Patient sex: M
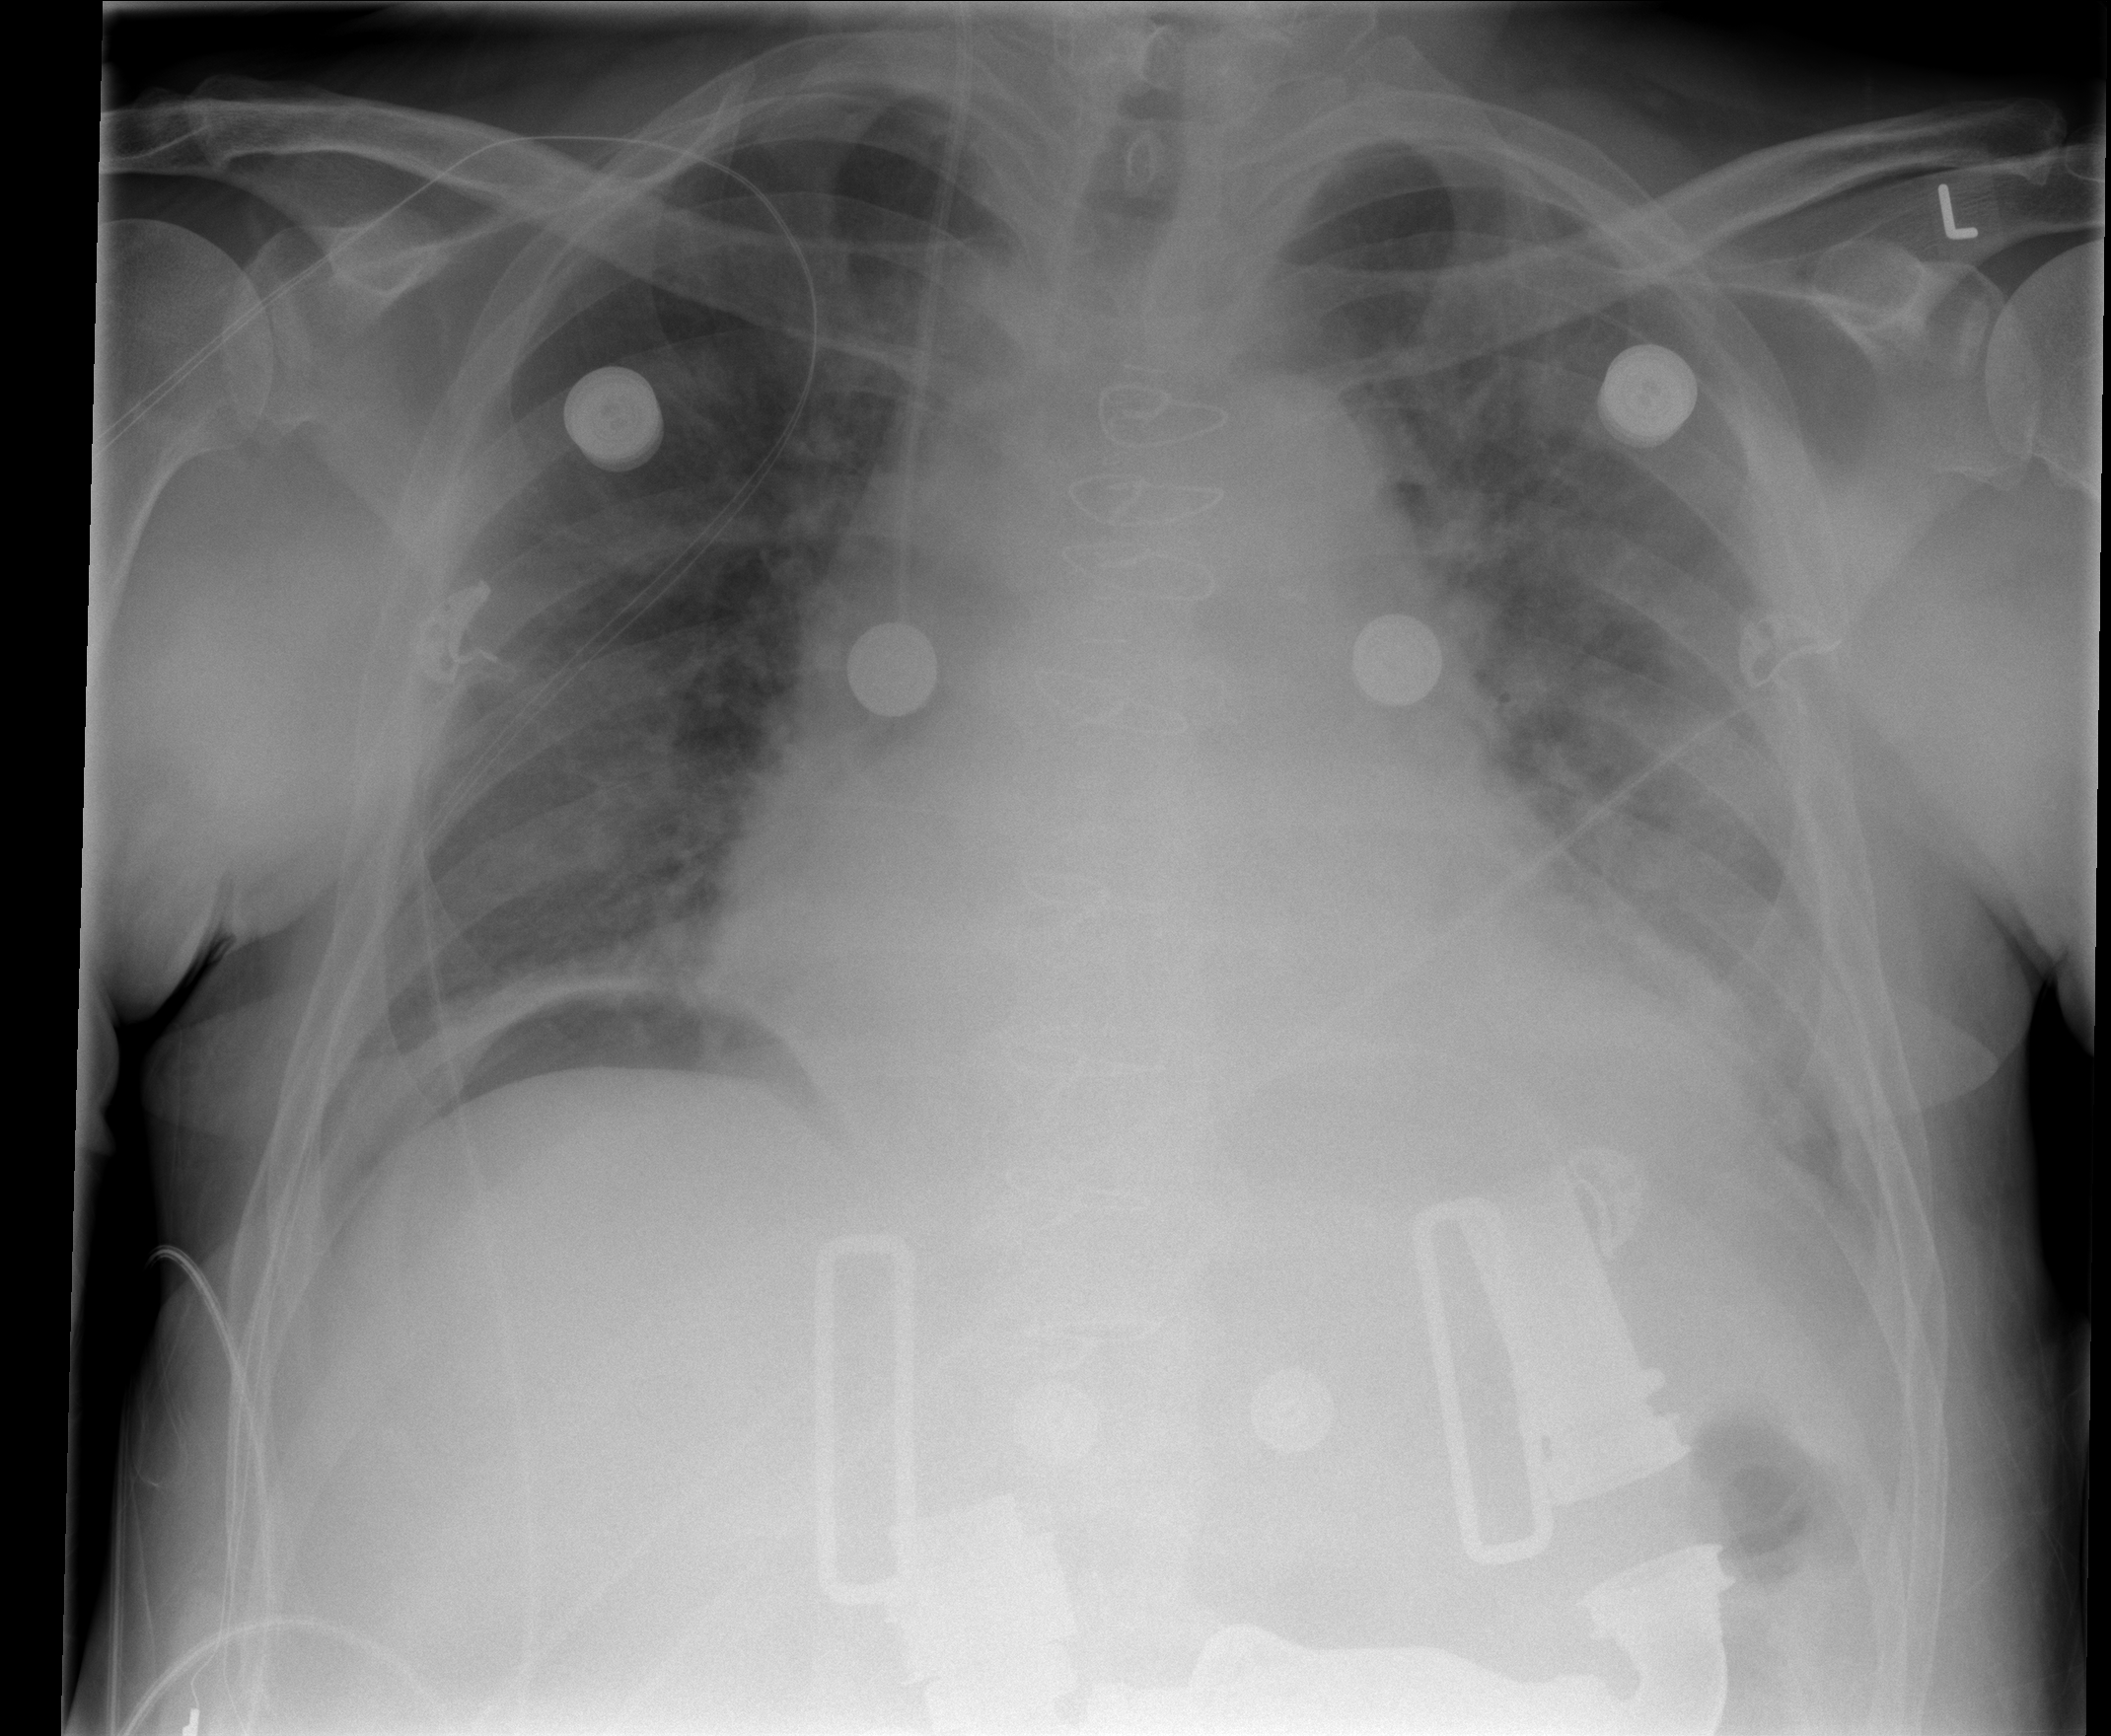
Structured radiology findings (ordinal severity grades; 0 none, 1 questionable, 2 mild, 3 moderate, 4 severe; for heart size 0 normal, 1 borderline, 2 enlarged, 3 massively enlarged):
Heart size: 2
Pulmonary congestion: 2
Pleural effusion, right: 1
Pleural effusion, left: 2
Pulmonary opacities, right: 0
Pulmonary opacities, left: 2
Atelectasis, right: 2
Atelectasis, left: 2